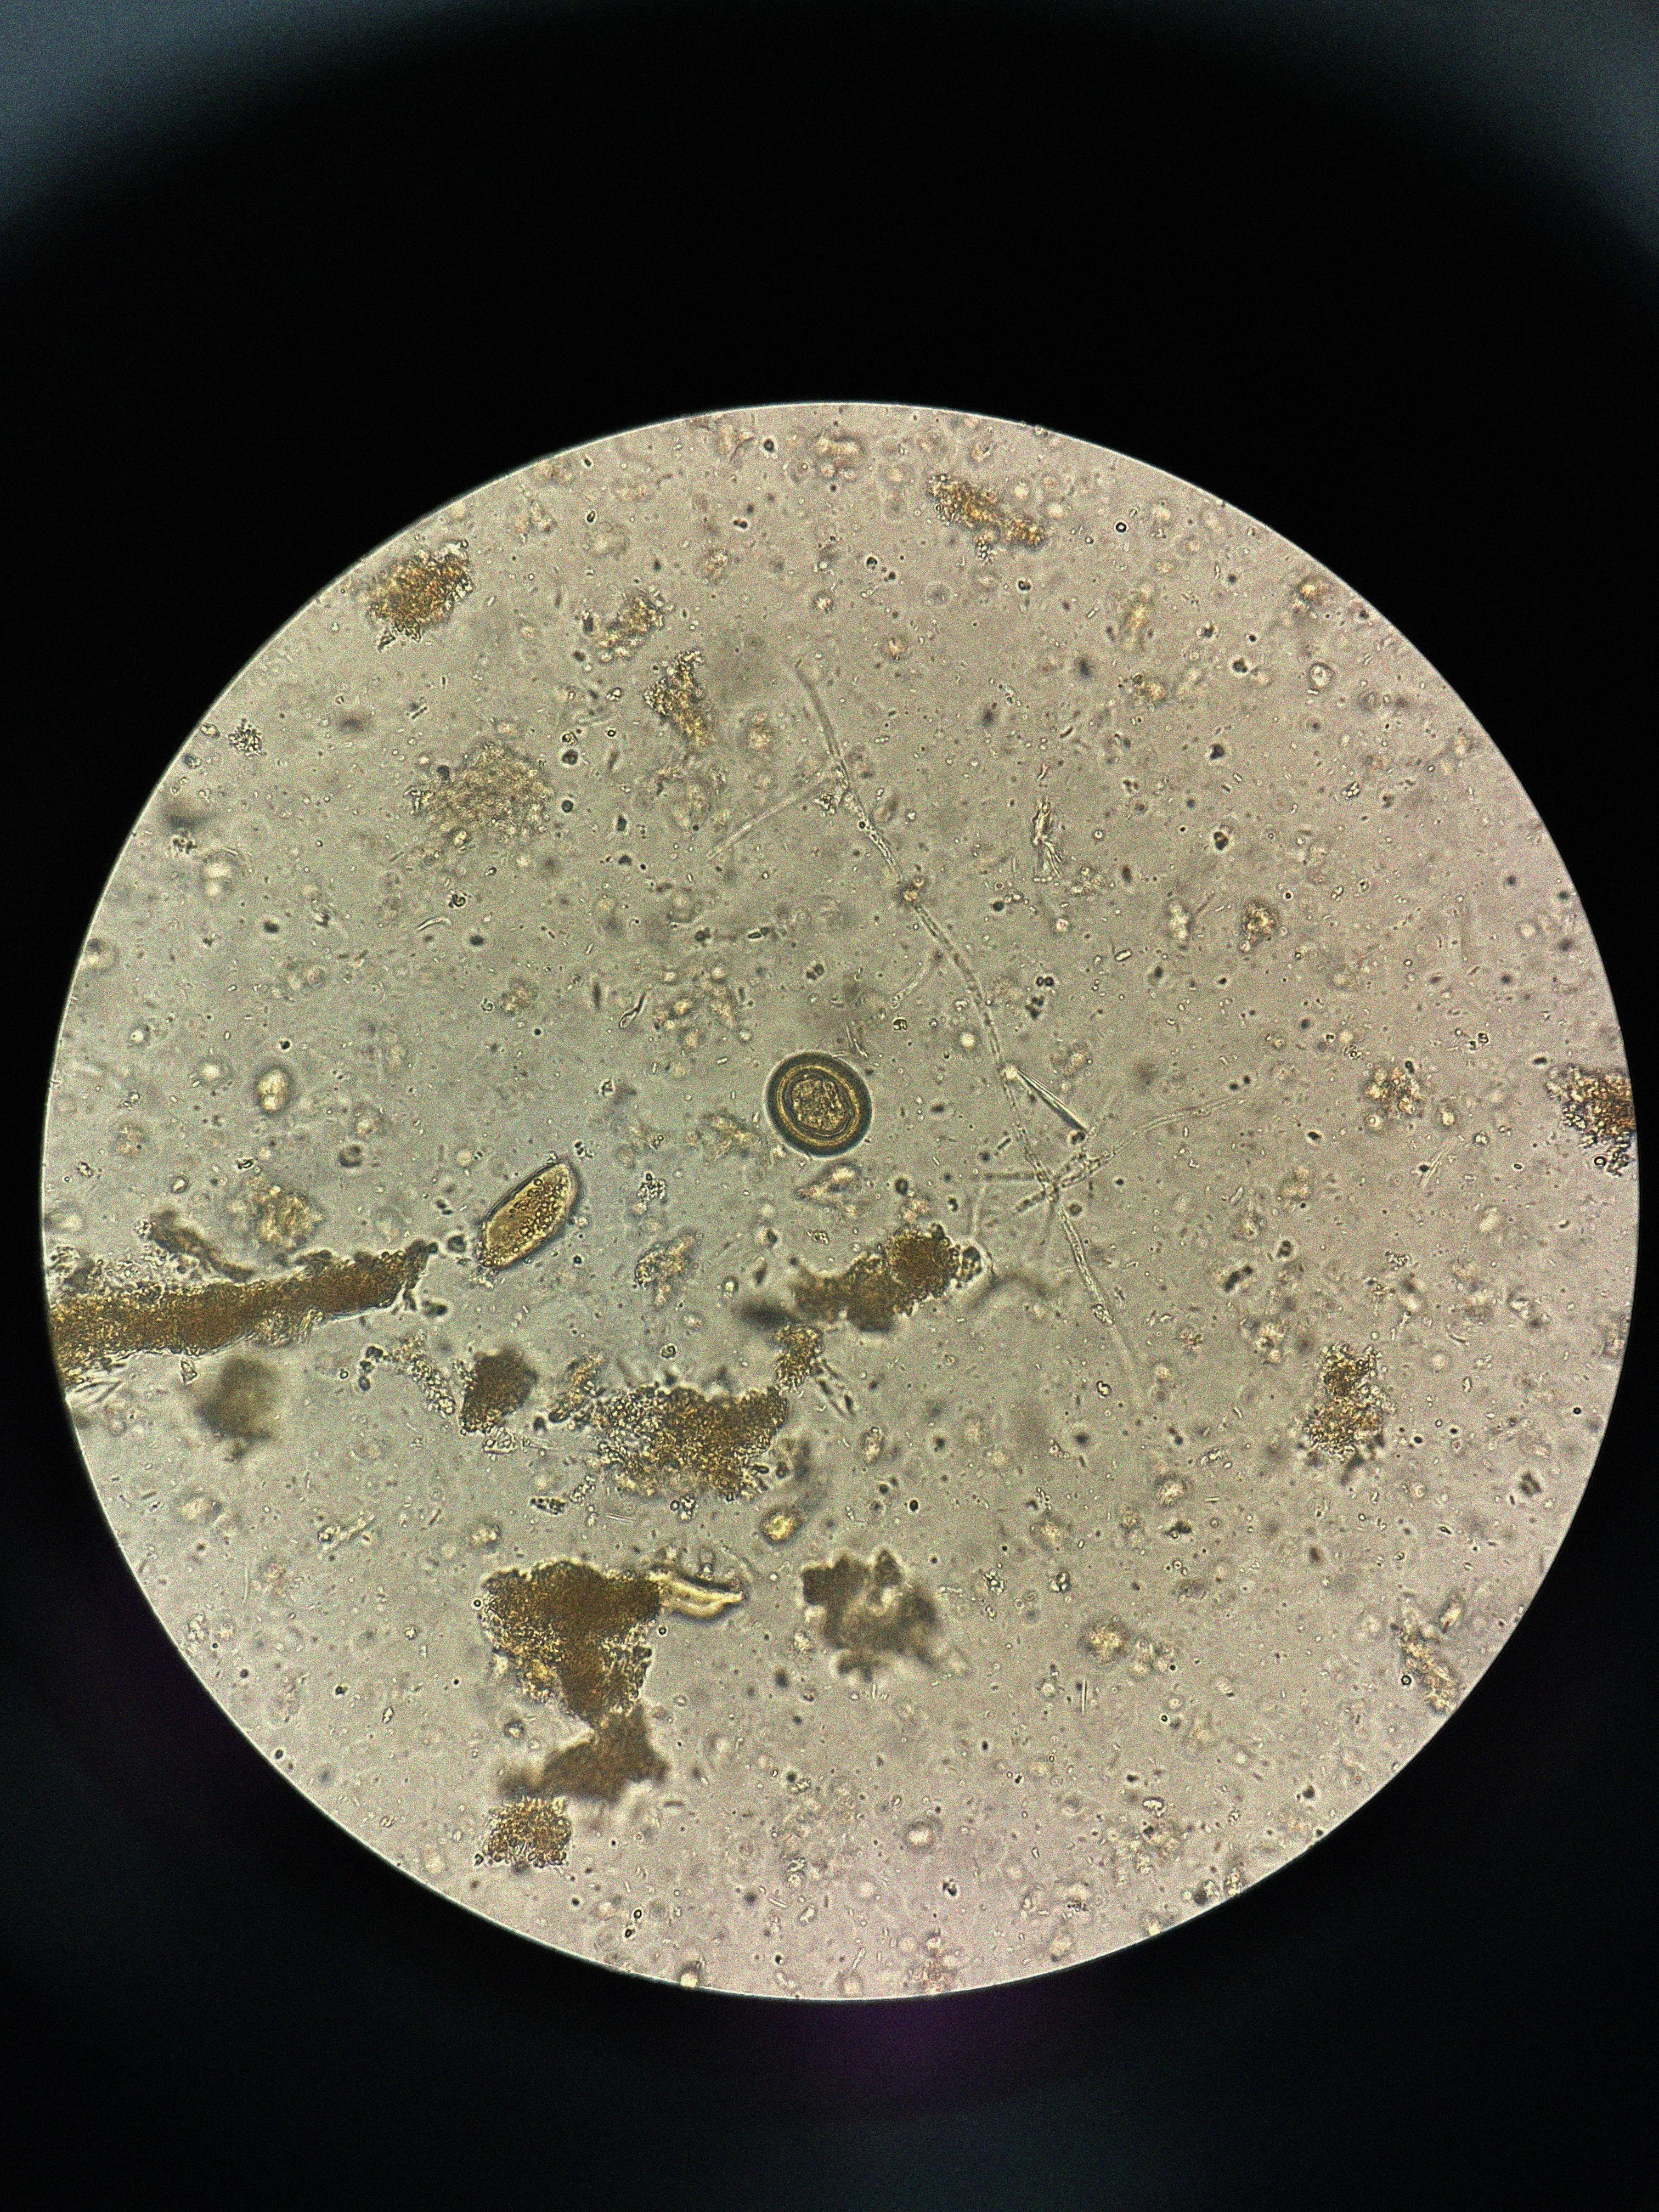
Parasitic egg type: Taenia spp. egg